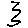
Label: zigzag